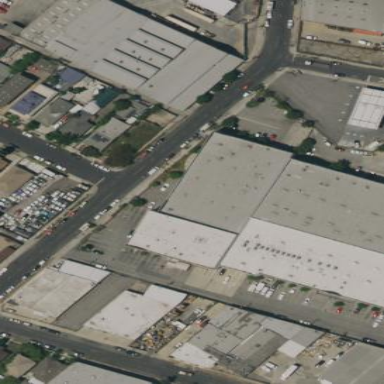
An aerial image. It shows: Warehouse building.